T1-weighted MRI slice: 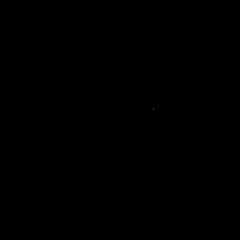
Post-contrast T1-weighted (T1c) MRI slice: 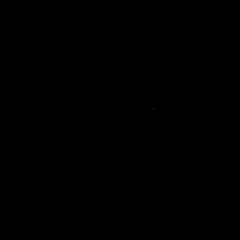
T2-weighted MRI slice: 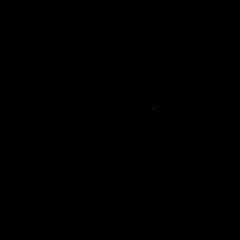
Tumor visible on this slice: no